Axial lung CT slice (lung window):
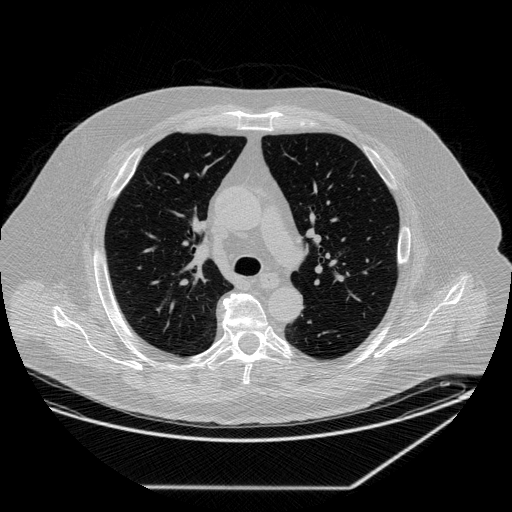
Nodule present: no